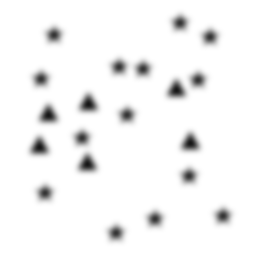
Squares: 0
Triangles: 6
Stars: 14
Total shapes: 20